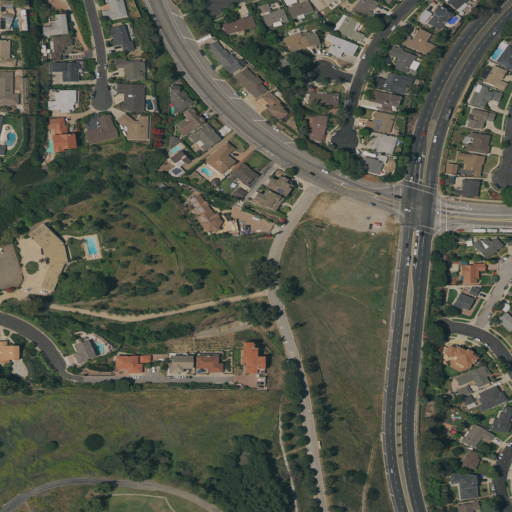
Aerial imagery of valley in California named Averill Canyon containing low intensity development, medium intensity development, open development, shrub, and high intensity development